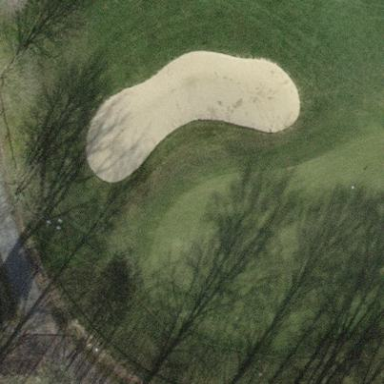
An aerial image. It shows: Golf green.